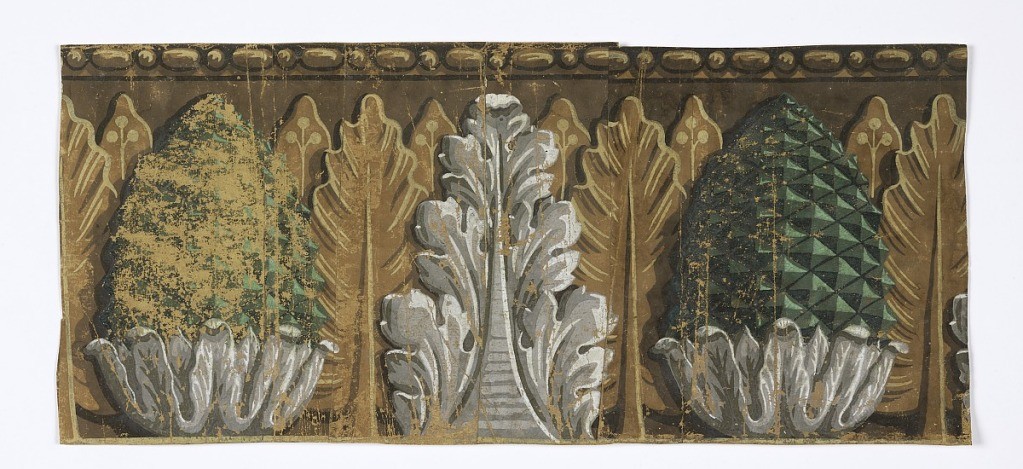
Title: Border
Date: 1815–35
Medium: Block-printed on paper
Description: Large-scale acanthus leaf and pineapple motifs, printed in front of row of leaves, with beaded top band.